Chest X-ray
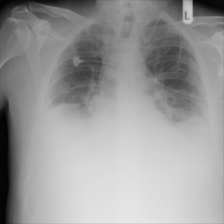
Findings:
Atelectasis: negative
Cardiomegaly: negative
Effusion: negative
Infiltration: negative
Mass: negative
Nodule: negative
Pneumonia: negative
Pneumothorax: negative
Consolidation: negative
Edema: negative
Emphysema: negative
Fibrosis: negative
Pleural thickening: negative
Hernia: negative